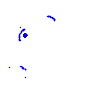
Particle: electron